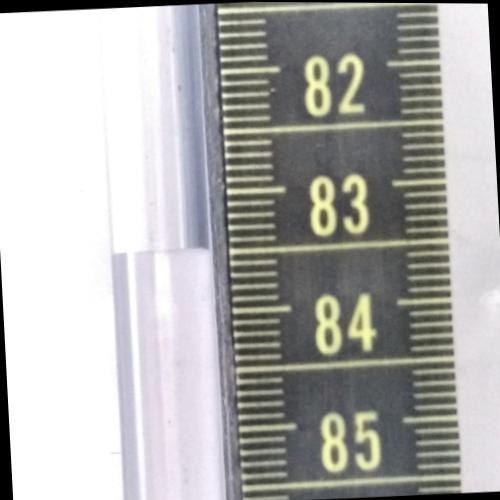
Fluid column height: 83.5 cm